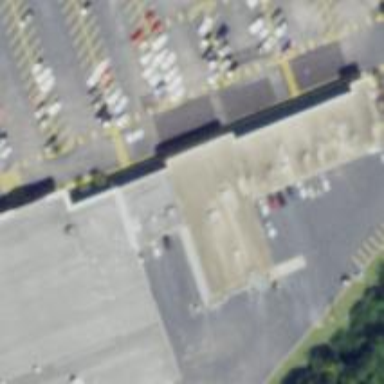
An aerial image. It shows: Post office.